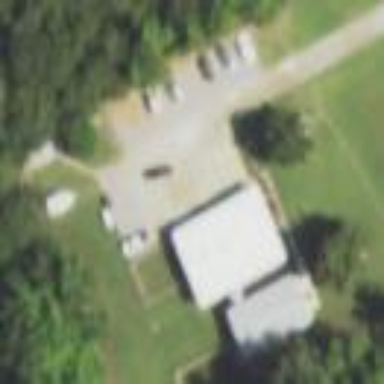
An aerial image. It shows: Veterinary facility.